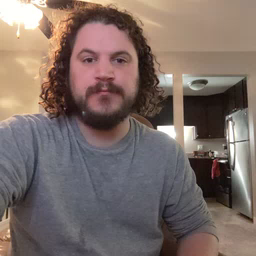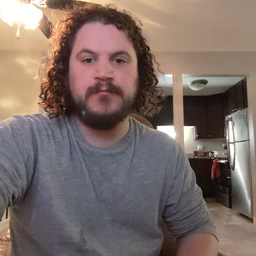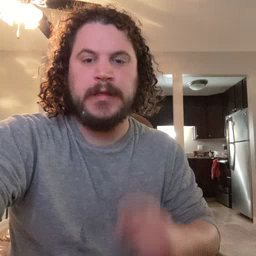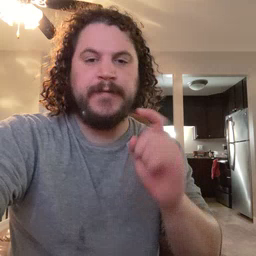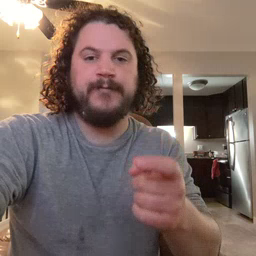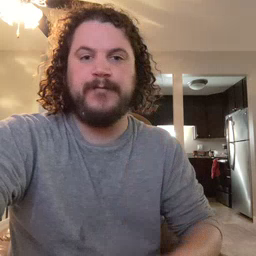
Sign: give